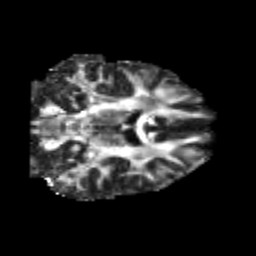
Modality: FA
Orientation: coronal
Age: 25
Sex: male
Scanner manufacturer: siemens
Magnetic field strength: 3 T
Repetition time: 3.5 s
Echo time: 0.113 s